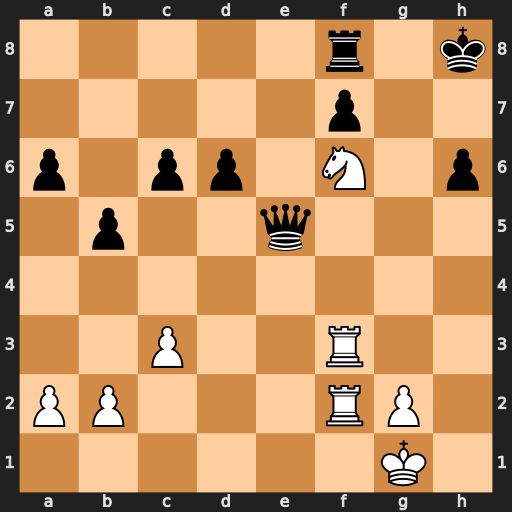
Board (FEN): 5r1k/5p2/p1pp1N1p/1p2q3/8/2P2R2/PP3RP1/6K1
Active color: w
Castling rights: -
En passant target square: -
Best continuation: Nd7 Qe8 Nxf8 Kg7 Rxf7+ Qxf7 Rxf7+ Kxf7 Nd7